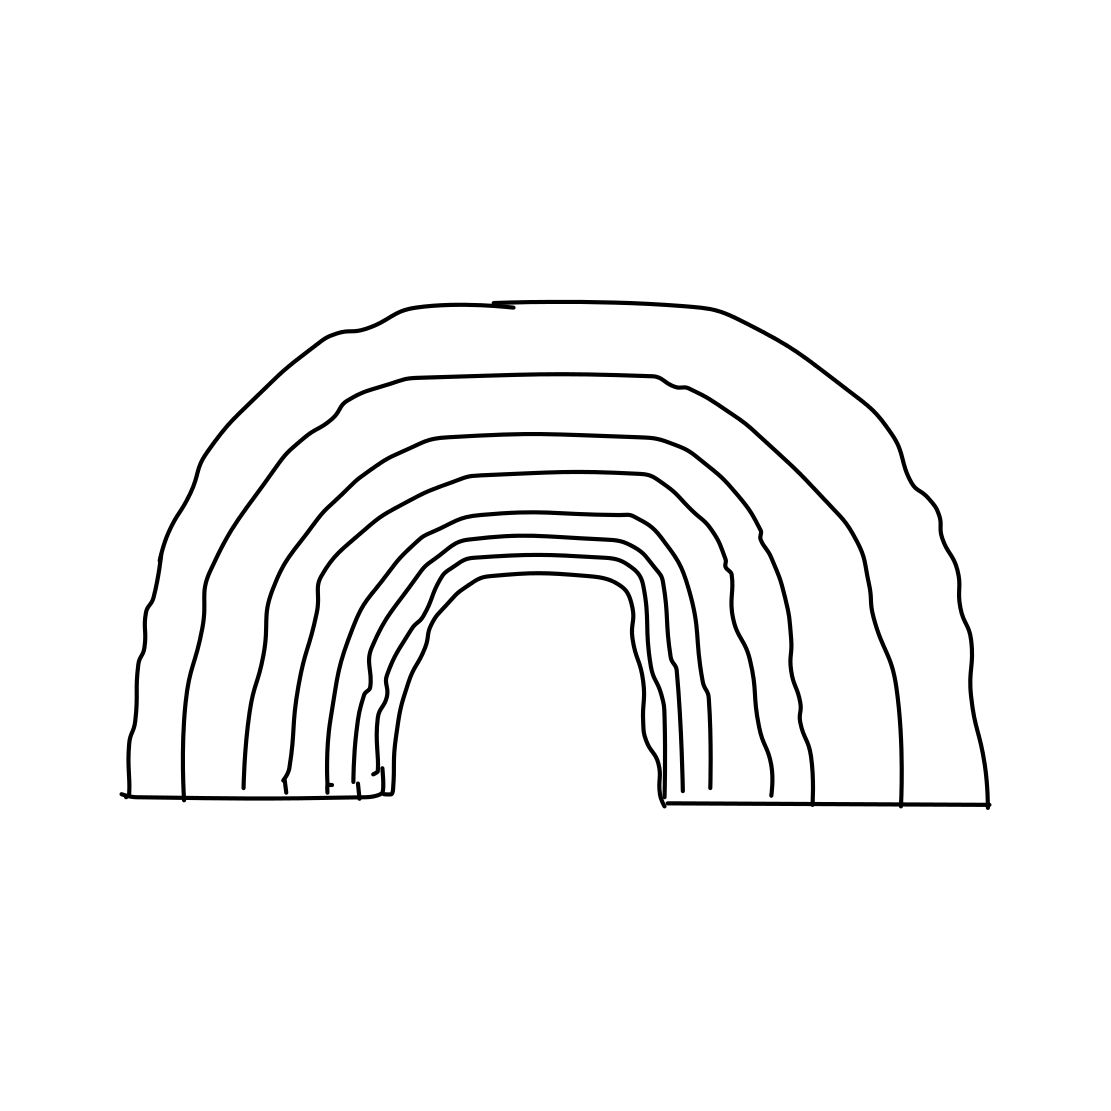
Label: rainbow